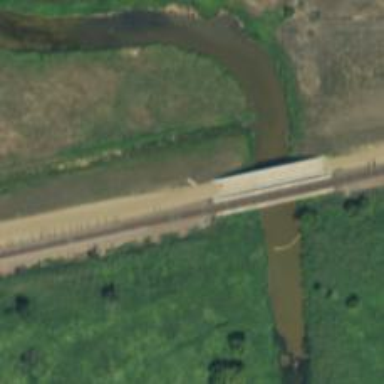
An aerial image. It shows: Bridge with single track.